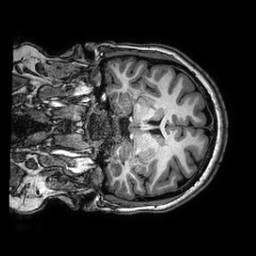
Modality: T1w
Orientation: coronal
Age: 34
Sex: female
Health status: healthy